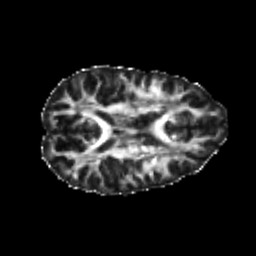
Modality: FA
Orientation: axial
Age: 22
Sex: female
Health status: healthy
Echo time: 0.074 s